Question: I'm currently a bit overstrained how to realize the following problem.
I want to realize a product overview as the figure shows.

In C# I would add a panel and add objects of one product (checkbox, textview, imageview) with a fixed position specification. And just group it for the others.
But how can I realize this (optimal) under Android Studio?
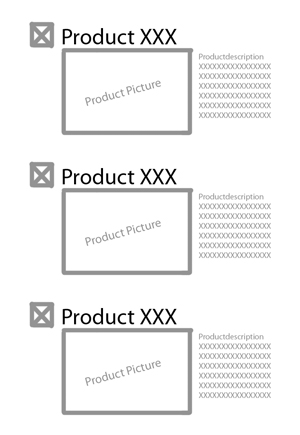
Answer: You can use a <URL>.
Your custom row layout can be a RelativeLayout, containing a CheckBox, some TextViews and an ImageView. It will be reused for every row by the ListView adapter. If you need the checkbox to indicate which rows the user selected (common in Windows UIs), consider implementing <URL>.